Current action and preconditions to check: trajectory_clear

Your task: For each precondition in the list above, predict whether it will hold at this action.

Consider the current scene as observed from the mobile robot's camera, and analyze the predicted future states of all dynamic agents (e.g., people, animals, vehicles, or any moving entities) within the NEXT SECOND.

IMPORTANT: Only answer "very likely" if you are absolutely certain—based on strong, clear evidence—that a dynamic agent will violate the precondition in the predicted future state. Do NOT answer "very likely" for unlikely, ambiguous, or low-probability risks.

Ask yourself for each precondition: Is there a high probability, with clear and convincing evidence, that the predicted future states of any dynamic agent will interfere with the predicted future state of the currently executing action within the NEXT SECOND, causing that precondition to fail?

Assess the risk level based on these predictions. Use "likely" or "very likely" if motions create a clear risk of interference.

Use "neutral" or "improbable" if agents are nearby but their predicted paths are clearly diverging or non-conflicting.

Failure Risk Categories: "very improbable", "improbable", "neutral", "likely", "very likely"

Answer Format: Output ONLY the probability_of_failure value from these categories: "very improbable", "improbable", "neutral", "likely", "very likely"

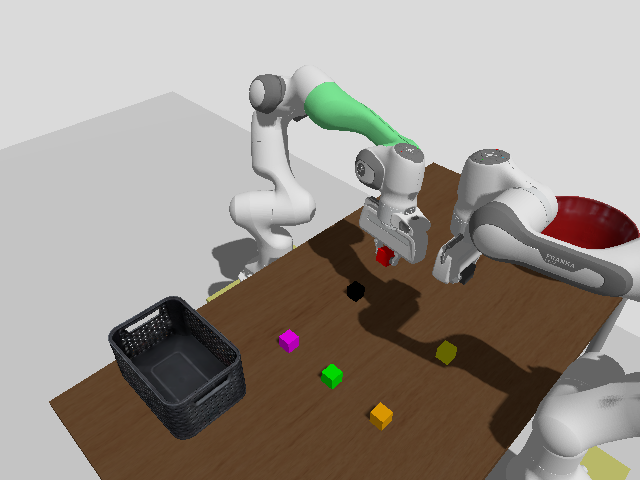

Answer: neutral